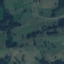
Land use / land cover class: Pasture